Question:
For some odd reason im unable to retrieve group memebers from domain users or any group for that batter.
Base DN is set to dc=domain,dc=com Ive hits block here. When I use the test tool im able to authenticate [NOTICE] Authentication successfull for "rpimentel@domain.com"
Something is missing. Something simple, that im over looking. What could it be?
'''
// Extend the ADIntegrationPlugin class
class BulkImportADIntegrationPlugin extends ADIntegrationPlugin {
/**
* Output formatted debug informations
*
* @param integer level
* @param string $notice
*/
protected function _log($level = 0, $info = '') {
if ($level <= $this->_loglevel) {
switch ($level) {
case ADI_LOG_DEBUG:
$class = 'debug';
$type = '[DEBUG] ';
break;
case ADI_LOG_INFO:
$class = 'info';
$type = '[INFO] ';
break;
case ADI_LOG_NOTICE:
$class = 'notice';
$type = '[NOTICE] ';
break;
case ADI_LOG_WARN:
$class = 'warn';
$type = '[WARN] ';
break;
case ADI_LOG_ERROR:
$class = 'error';
$type = '[ERROR] ';
break;
case ADI_LOG_FATAL:
$class = 'fatal';
$type = '[FATAL] ';
break;
default:
$class = '';
$type = '';
}
$output = '<span class="'.$class.'">'.$type;
$output .= str_replace("
","<br /> ",$info).'</span><br />';
echo $output;
if (WP_DEBUG) {
if ($fh = @fopen($this->_logfile,'a+')) {
fwrite($fh,$type . str_replace("
","
",$info) . "
");
fclose($fh);
}
}
}
}
/**
* Do Bulk Import
*
* @param string $authcode
* @return bool true on success, false on error
*/
public function bulkimport($authcode)
{
global $wp_version;
global $wpdb;
$this->setLogFile(dirname(__FILE__).'/import.log');
$this->_log(ADI_LOG_INFO,"-------------------------------------
".
"START OF BULK IMPORT
".
date('Y-m-d / H:i:s')."
".
"-------------------------------------
");
$time = time();
$all_users = array();
// Is bulk import enabled?
if (!$this->_bulkimport_enabled) {
$this->_log(ADI_LOG_INFO,'Bulk Import is disabled.');
return false;
}
// DO we have the correct Auth Code?
if ($this->_bulkimport_authcode !== $authcode) {
$this->_log(ADI_LOG_ERROR,'Wrong Auth Code.');
return false;
}
$ad_password = $this->_decrypt($this->_bulkimport_pwd);
// Log informations
$this->_log(ADI_LOG_INFO,"Options for adLDAP connection:
".
"- base_dn: $this->_base_dn
".
"- domain_controllers: $this->_domain_controllers
".
"- ad_username: $this->_bulkimport_user
".
"- ad_password: **not shown**
".
"- ad_port: $this->_port
".
"- use_tls: ".(int) $this->_use_tls."
".
"- network timeout: ". $this->_network_timeout);
// Connect to Active Directory
try {
$this->_adldap = @new adLDAP(array(
"base_dn" => $this->_base_dn,
"domain_controllers" => explode(';', $this->_domain_controllers),
"ad_username" => $this->_bulkimport_user, // Bulk Import User
"ad_password" => $ad_password, // password
"ad_port" => $this->_port, // AD port
"use_tls" => $this->_use_tls, // secure?
"network_timeout" => $this->_network_timeout // network timeout
));
} catch (Exception $e) {
$this->_log(ADI_LOG_ERROR,'adLDAP exception: ' . $e->getMessage());
return false;
}
$this->_log(ADI_LOG_NOTICE,'adLDAP object created.');
$this->_log(ADI_LOG_INFO,'Domain Controller: ' . $this->_adldap->get_last_used_dc());
// Let's give us some more time (60 minutes)
$max_execution_time = ini_get('max_execution_time');
if ($max_execution_time < 3600) {
ini_set('max_execution_time', 3600);
}
if (ini_get('max_execution_time') < 3600) {
$this->_log(ADI_LOG_ERROR,'Can not increase PHP configuration option "max_execution_time".');
return false;
}
// get all users of the chosen security groups from
$groups = explode(";",$this->_bulkimport_security_groups);
if (count($groups) < 1) {
$this->_log(ADI_LOG_WARN,'No security group.');
return false;
}
foreach ($groups AS $group) {
// get all members of group
$group = trim($group);
if ($group != '') {
// do we have a groupid?
if (($pos = stripos($group,'id:')) !== false) {
$pgid = substr($group,$pos+3);
$members = $this->_adldap->group_members_by_primarygroupid($pgid, true);
} else {
$members = $this->_adldap->group_members($group, true);
}
if ($members) {
$this->_log(ADI_LOG_INFO,count($members).' Members of group "'.$group.'".');
$this->_log(ADI_LOG_DEBUG,'Members of group "'.$group.'": ' . implode(', ',$members));
foreach ($members AS $user) {
$all_users[strtolower($user)] = $user;
}
} else {
$this->_log(ADI_LOG_ERROR,'Error retrieving group members for group "'.$group.'".');
}
} else {
$this->_log(ADI_LOG_WARN,'No group. Nothing to do.');
}
}
// Adding all local users with non empty entry adi_samaccountname in usermeta
$blogusers=$wpdb->get_results(
'
SELECT
users.user_login
FROM
'. $wpdb->users . ' users
INNER JOIN
' . $wpdb->usermeta ." meta ON meta.user_id = users.ID
where
meta.meta_key = 'adi_samaccountname'
AND
meta.meta_value IS NOT NULL
AND
meta.meta_value <> ''
AND
users.ID <> 1
"
);
if (is_array($blogusers)) {
foreach ($blogusers AS $user) {
$all_users[strtolower($user->user_login)] = $user->user_login;
}
}
$elapsed_time = time() - $time;
$this->_log(ADI_LOG_INFO,'Number of users to import/update: '.count($all_users).' (list generated in '. $elapsed_time .' seconds)');
if (version_compare($wp_version, '3.1', '<')) {
require_once(ABSPATH . WPINC . DIRECTORY_SEPARATOR . 'registration.php');
}
// import all relevant users
$added_users = 0;
$updated_users = 0;
foreach ($all_users AS $username) {
$ad_username = $username;
// getting user data
//$user = get_userdatabylogin($username); // deprecated
$user = get_user_by('login', $username);
// role
$user_role = $this->_get_user_role_equiv($ad_username); // important: use $ad_username not $username
// userinfo from AD
$this->_log(ADI_LOG_DEBUG, 'ATTRIBUTES TO LOAD: '.print_r($this->_all_user_attributes, true));
$userinfo = $this->_adldap->user_info($ad_username, $this->_all_user_attributes);
$userinfo = $userinfo[0];
$this->_log(ADI_LOG_DEBUG,"USERINFO[0]:
".print_r($userinfo,true));
if (empty($userinfo)) {
$this->_log(ADI_LOG_INFO,'User "' . $ad_username . '" not found in Active Directory.');
if (isset($user->ID) && ($this->_disable_users)) {
$this->_log(ADI_LOG_WARN,'User "' . $username . '" disabled.');
$this->_disable_user($user->ID, sprintf(__('User "%s" not found in Active Directory.', 'ad-integration'), $username));
}
} else {
// Only user accounts (UF_NORMAL_ACCOUNT is set and other account flags are unset)
if (($userinfo["useraccountcontrol"][0] & (UF_NORMAL_ACCOUNT | ADI_NO_UF_NORMAL_ACOUNT)) == UF_NORMAL_ACCOUNT) {
//&& (($userinfo["useraccountcontrol"][0] & ADI_NO_UF_NORMAL_ACOUNT) == 0)) {
// users with flag UF_SMARTCARD_REQUIRED have no password so they can not logon with ADI
if (($userinfo["useraccountcontrol"][0] & UF_SMARTCARD_REQUIRED) == 0) {
// get display name
$display_name = $this->_get_display_name_from_AD($username, $userinfo);
// create new users or update them
if (!$user OR (strtolower($user->user_login) != strtolower($username))) { // use strtolower!!!
$user_id = $this->_create_user($ad_username, $userinfo, $display_name, $user_role, '', true);
$added_users++;
} else {
$user_id = $this->_update_user($ad_username, $userinfo, $display_name, $user_role, '', true);
$updated_users++;
}
// load user object (this shouldn't be necessary)
if (!$user_id) {
$user_id = username_exists($username);
$this->_log(ADI_LOG_NOTICE,'user_id: '.$user_id);
}
// if the user is disabled
if (($userinfo["useraccountcontrol"][0] & UF_ACCOUNT_DISABLE) == UF_ACCOUNT_DISABLE)
{
$this->_log(ADI_LOG_INFO,'The user "' . $username .'" is disabled in Active Directory.');
if ($this->_disable_users) {
$this->_log(ADI_LOG_WARN,'Disabling user "' . $username .'".');
$this->_disable_user($user_id, sprintf(__('User "%s" is disabled in Active Directory.', 'ad-integration'), $username));
}
} else {
// Enable user / turn off user_disabled
$this->_log(ADI_LOG_INFO,'Enabling user "' . $username .'".');
$this->_enable_user($user_id);
}
} else {
// Flag UF_SMARTCARD_REQUIRED is set
$this->_log(ADI_LOG_INFO,'The user "' . $username .'" requires a SmartCard to logon.');
if (isset($user->ID) && ($this->_disable_users)) {
$this->_log(ADI_LOG_WARN,'Disabling user "' . $username .'".');
$this->_disable_user($user->ID, sprintf(__('User "%s" requires a SmartCard to logon.', 'ad-integration'), $username));
}
}
} else {
// not a normal user account
$this->_log(ADI_LOG_INFO,'The user "' . $username .'" has no normal user account.');
if (isset($user->ID) && ($this->_disable_users)) {
$this->_log(ADI_LOG_WARN,'Disabling user "' . $username .'".');
$this->_disable_user($user->ID, sprintf(__('User "%s" has no normal user account.', 'ad-integration'), $username));
}
}
}
}
// Logging
$elapsed_time = time() - $time;
$this->_log(ADI_LOG_INFO,$added_users . ' Users added.');
$this->_log(ADI_LOG_INFO,$updated_users . ' Users updated.');
$this->_log(ADI_LOG_INFO,'In '. $elapsed_time . ' seconds.');
$this->_log(ADI_LOG_INFO,"-------------------------------------
".
"END OF BULK IMPORT
".
date('Y-m-d / H:i:s')."
".
"-------------------------------------
");
return true;
}
'''
It looks like this is where I fails. But why wouldn't it be able to get group?
'''
foreach ($groups AS $group) {
// get all members of group
$group = trim($group);
if ($group != '') {
// do we have a groupid?
if (($pos = stripos($group,'id:')) !== false) {
$pgid = substr($group,$pos+3);
$members = $this->_adldap->group_members_by_primarygroupid($pgid, true);
} else {
$members = $this->_adldap->group_members($group, true);
}
if ($members) {
$this->_log(ADI_LOG_INFO,count($members).' Members of group "'.$group.'".');
$this->_log(ADI_LOG_DEBUG,'Members of group "'.$group.'": ' . implode(', ',$members));
foreach ($members AS $user) {
$all_users[strtolower($user)] = $user;
}
} else {
$this->_log(ADI_LOG_ERROR,'Error retrieving group members for group "'.$group.'".');
}
'''
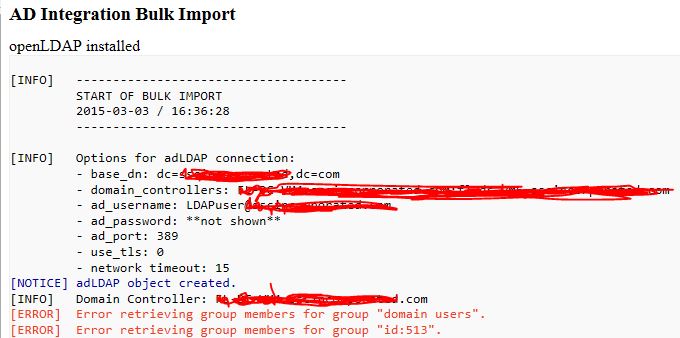
Answer: I removed
$ad_password = $this->_decrypt($this->_bulkimport_pwd);
and added
$ad_password = 'my_password_here';
And it worked
Seems that this decrypt password is broken.
[INFO] 1000 Members of group "id:513".
[INFO] Number of users to import/update: 3439